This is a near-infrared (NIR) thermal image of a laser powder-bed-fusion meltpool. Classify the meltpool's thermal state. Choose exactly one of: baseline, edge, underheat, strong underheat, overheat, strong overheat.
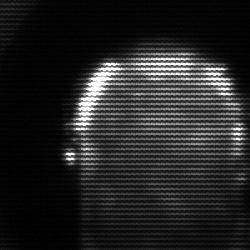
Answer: baseline